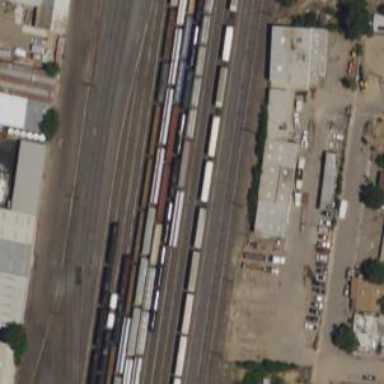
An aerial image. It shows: Railway yard used for servicing trains.